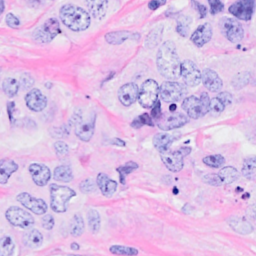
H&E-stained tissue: Breast